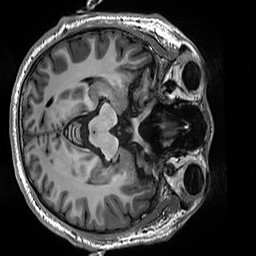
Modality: T1w
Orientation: axial
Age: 30
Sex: male
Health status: healthy
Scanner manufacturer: siemens
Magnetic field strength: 3 T
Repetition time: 2.5 s
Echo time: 0.00299 s